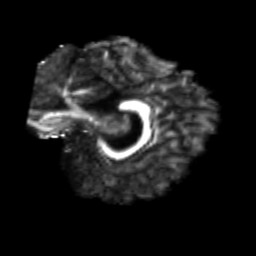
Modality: FA
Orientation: sagittal
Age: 25
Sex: female
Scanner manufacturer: siemens
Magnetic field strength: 3 T
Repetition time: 3.5 s
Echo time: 0.125 s